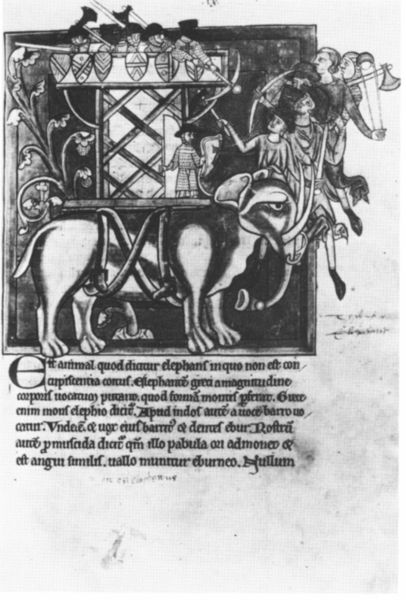
Titel: Bestiarium
Institution: London, British Library
Schlagwörter: dunkel, kampf, mann, menschen, blume, fenster, männer, schwarz, skizze, weiss, zeichnung, hund, tier, ornament, tragen, wache, personen, musiker, ohren, traurig, pferd, reiter, turm, engel, ranken, sattel, schwanz, schrift, bogen, acker, schwer, trage, krieg, soldaten, ornamente, bauer, zinnen, buch, druck, schwarz-weiß, stich, seite, text, waffen, soldat, beschriftung, initiale, asiatisch, kämpfen, gotisch, axt, reise, fabel, mittelalter, krieger, männchen, löwe, armbrust, fanfaren, käfig, beil, indien, schießen, elefant, rüssel, schuss, latein, tragend, indisch, trompeter, männlein, äxte, angreifer, senfte, ldruck, bell